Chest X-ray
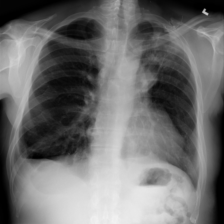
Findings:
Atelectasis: negative
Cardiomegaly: negative
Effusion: positive
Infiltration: negative
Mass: negative
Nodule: negative
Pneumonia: negative
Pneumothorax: negative
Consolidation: negative
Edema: negative
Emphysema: negative
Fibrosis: negative
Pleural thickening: negative
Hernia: negative